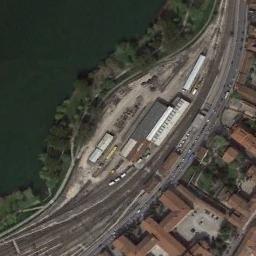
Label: railway_station